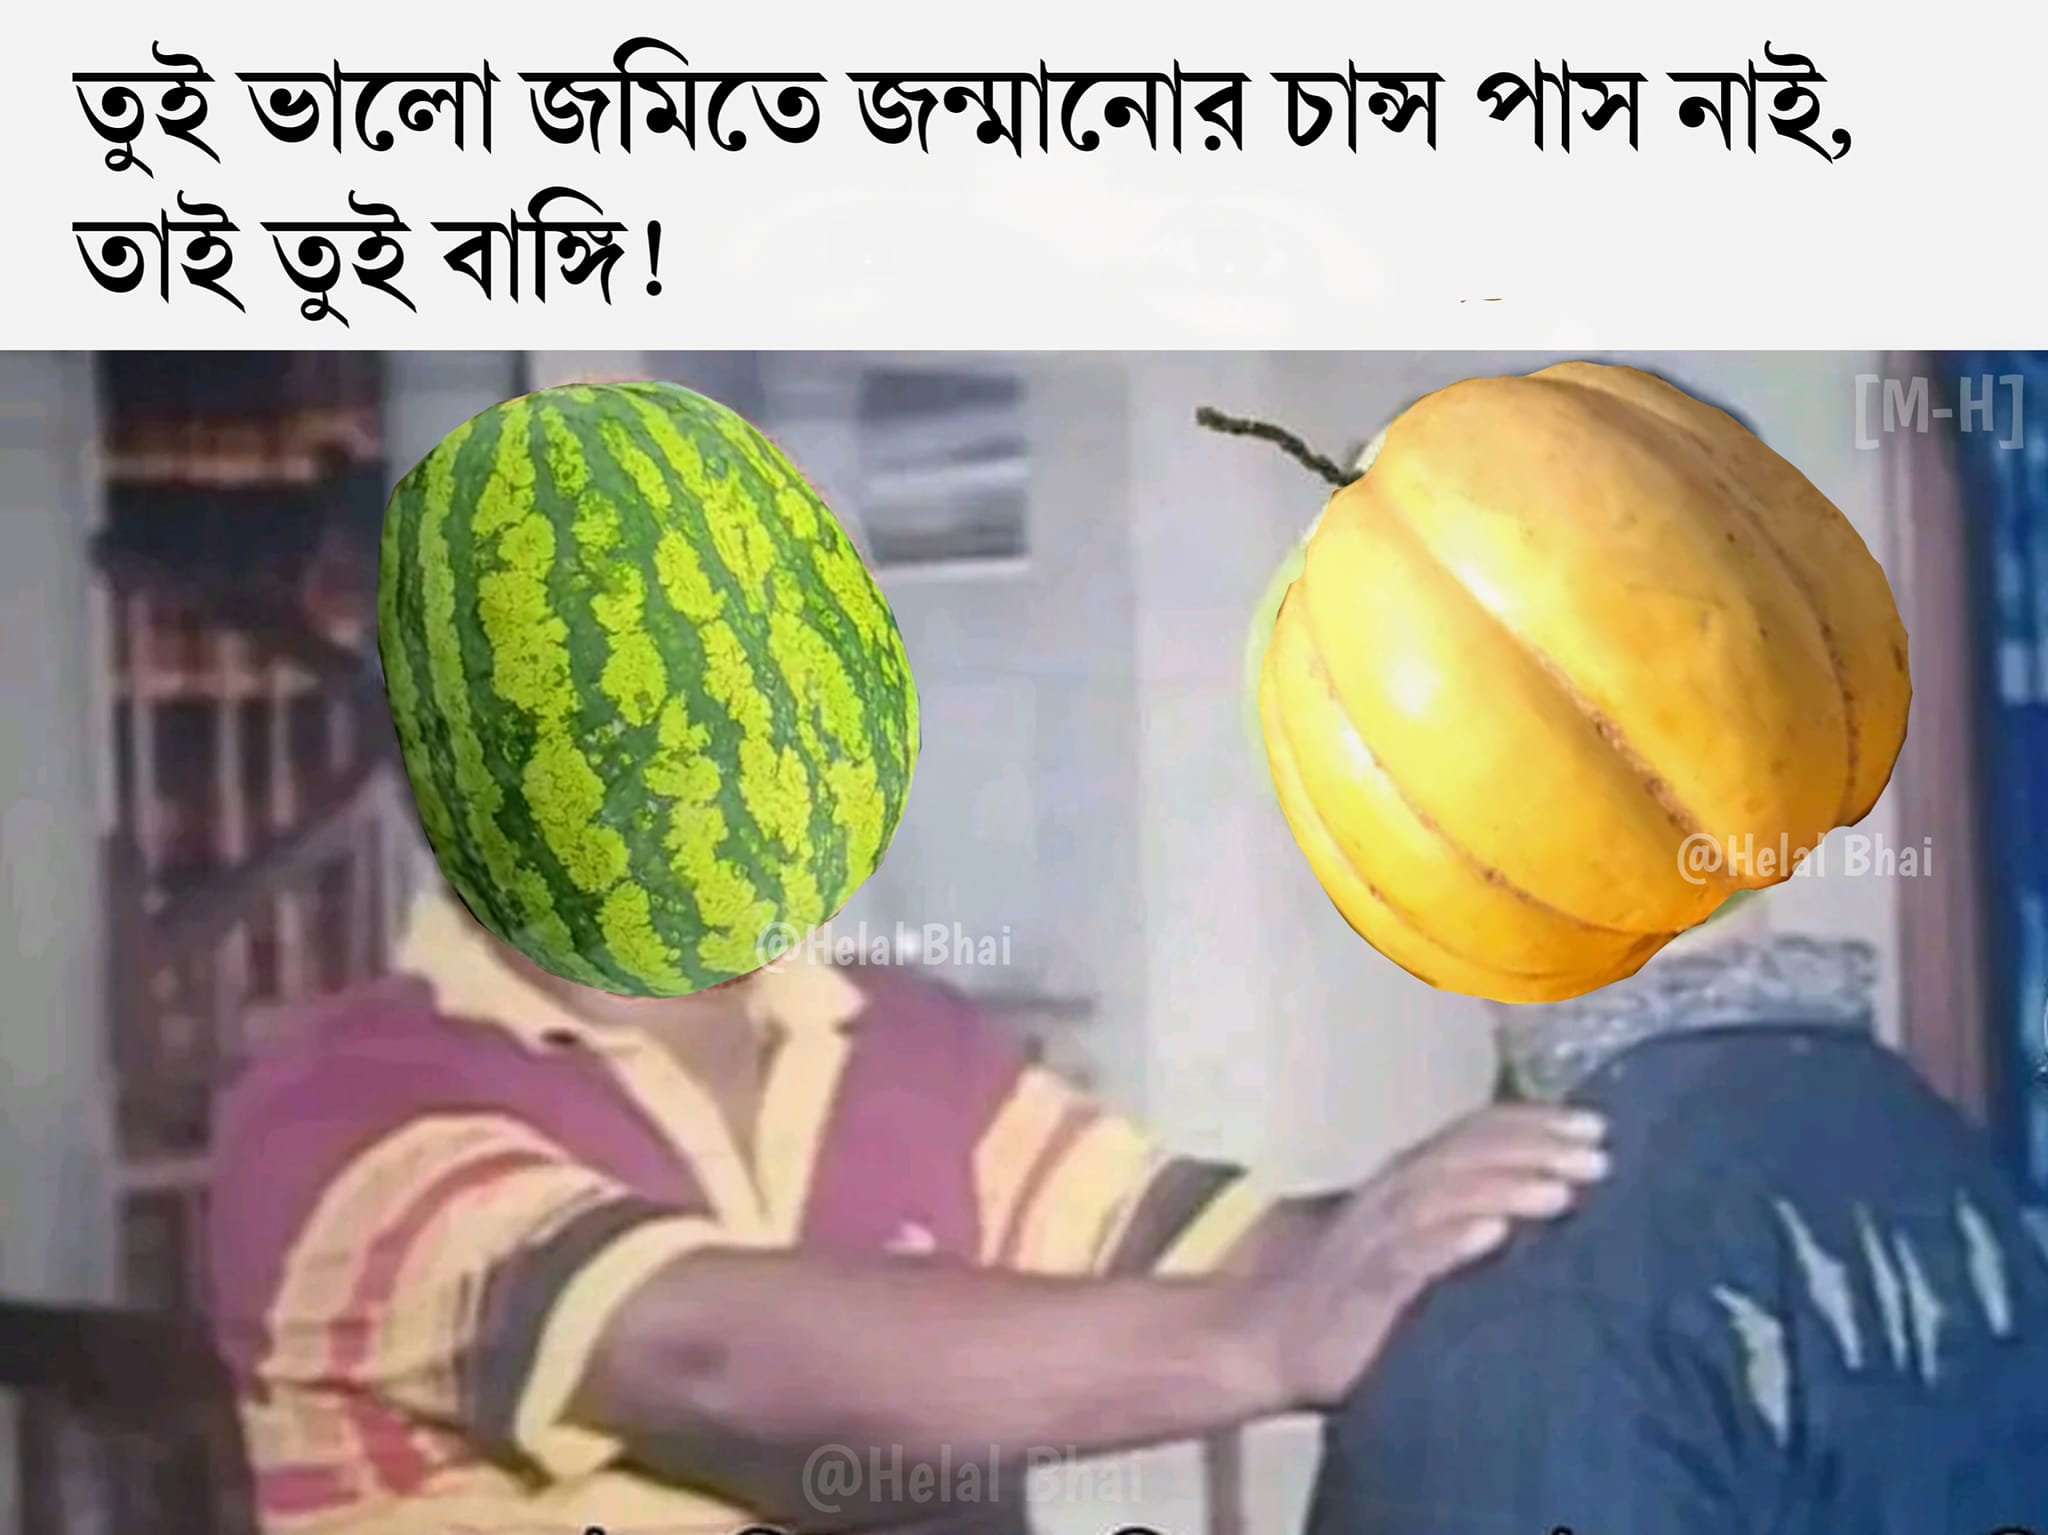
Text: তুই ভালো জমিতে জন্মানোর চান্স পাস নাই তাই তুই বাঙ্গি
Label: Non Hate